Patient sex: F
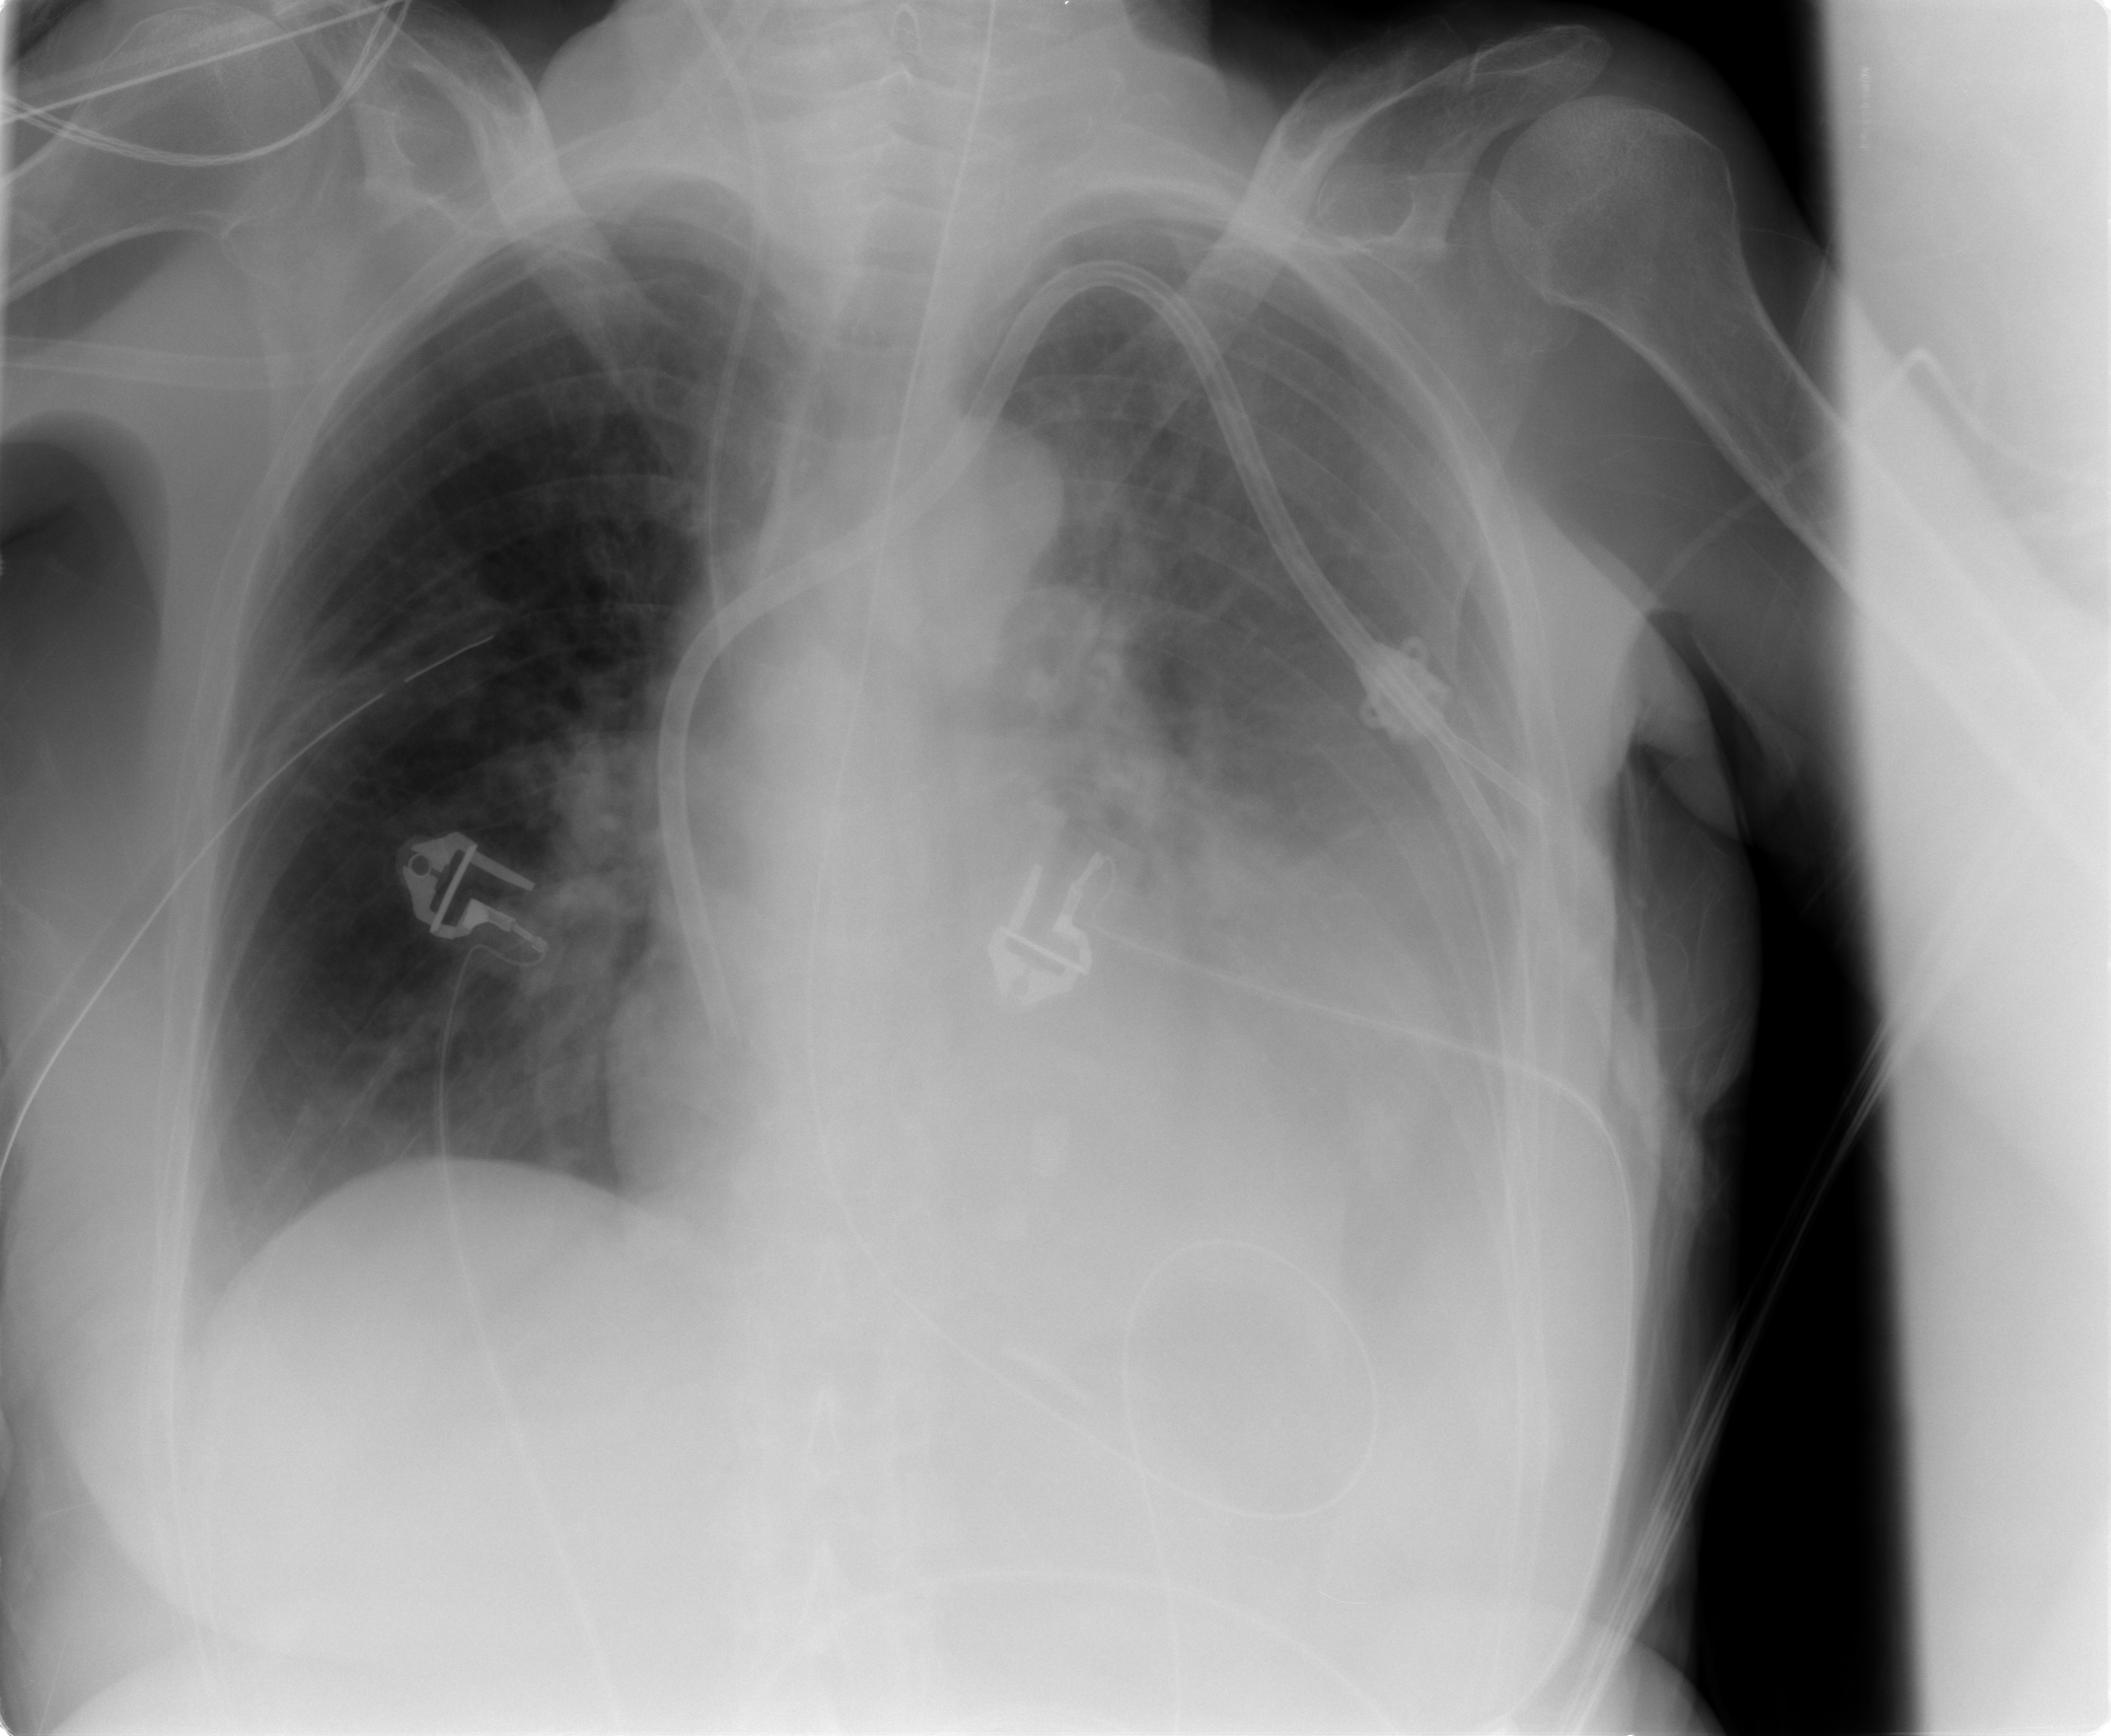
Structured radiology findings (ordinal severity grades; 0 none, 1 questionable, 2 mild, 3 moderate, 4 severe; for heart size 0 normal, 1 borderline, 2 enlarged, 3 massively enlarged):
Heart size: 0
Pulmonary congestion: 0
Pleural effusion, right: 0
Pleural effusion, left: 3
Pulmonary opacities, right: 0
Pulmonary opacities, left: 0
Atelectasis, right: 0
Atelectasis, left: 3